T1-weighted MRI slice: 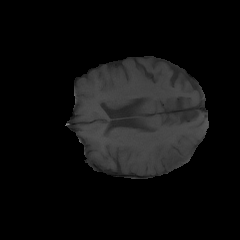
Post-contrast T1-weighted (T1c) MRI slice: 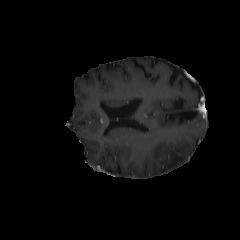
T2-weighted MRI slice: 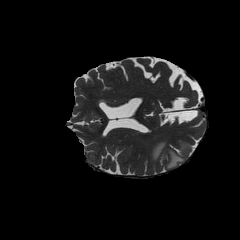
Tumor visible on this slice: yes